Question: Considering a grid that contains fixed size items (not my choice), and is not fixed size.
I would like to centralize the container ('.grid-container') to have same side margin no matter how many items it have and how they are placed inside container as long as they are left-aligned.
If it isn't possible to do this only with CSS how can I do using JavaScript?
It's not necessary to use grid system like the demo code.

<URL>
'''
.container {
background-color: #2B3643;
}
.grid-container {
padding: 30px 30px 0 30px;
}
.grid-item-wrapper {
width: 200px;
margin-bottom: 15px;
}
.grid-item {
margin-bottom: 15px;
}
.grid-item > .item-desc {
padding: 8px;
background-color: #333333;
color: #CFCFCF;
}
'''
'''
<div class="container">
<div class="grid-container row">
<!-- grid items -->
</div>
</div>
<template id="tmpl_grid_item">
<div class="grid-item-wrapper col-xs-3">
<div class="grid-item">
<div class="item-picture">
<img src="http://lorempixel.com/350/200/food/" style="width: 100%;" />
</div>
<div class="item-desc">
Lorem Ipsum
</div>
</div>
</div>
</template>
'''
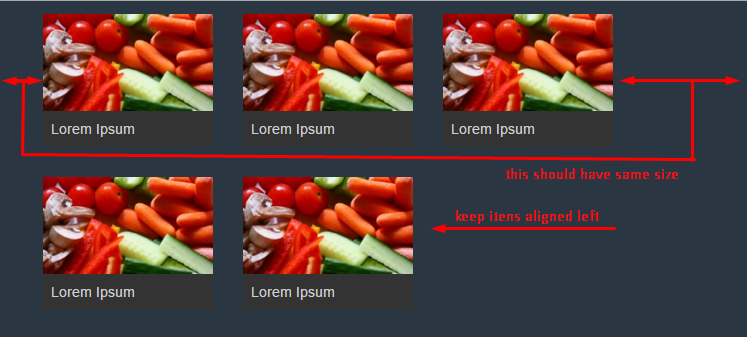
Answer: If you are willing to use absolute positioning and CSS3, there is a way.
HTML:
'''
<div class="grid">
<div class="item"></div>
<div class="item"></div>
<div class="item"></div>
<div class="item"></div>
</div>
'''
CSS:
'''
.grid{
position: absolute;
width: auto;
left: 50%;
-ms-transform: translateX(-50%); /* IE 9 */
-webkit-transform: translateX(-50%); /* Safari */
transform: translateX(-50%);
}
.item{
width: 50px;
height: 50px;
background: #fff;
float: left;
margin: 20px;
}
'''
<URL>. Hope it helps!